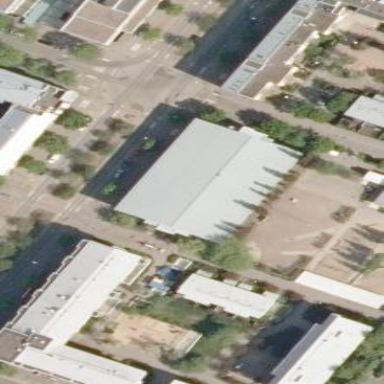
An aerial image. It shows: Building with parking facility.